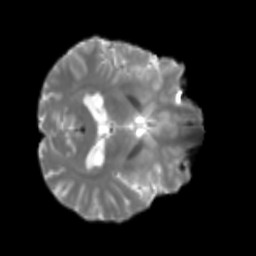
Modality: T2w
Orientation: axial
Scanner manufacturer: siemens
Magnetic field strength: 3 T
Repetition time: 4 s
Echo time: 0.0594 s